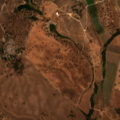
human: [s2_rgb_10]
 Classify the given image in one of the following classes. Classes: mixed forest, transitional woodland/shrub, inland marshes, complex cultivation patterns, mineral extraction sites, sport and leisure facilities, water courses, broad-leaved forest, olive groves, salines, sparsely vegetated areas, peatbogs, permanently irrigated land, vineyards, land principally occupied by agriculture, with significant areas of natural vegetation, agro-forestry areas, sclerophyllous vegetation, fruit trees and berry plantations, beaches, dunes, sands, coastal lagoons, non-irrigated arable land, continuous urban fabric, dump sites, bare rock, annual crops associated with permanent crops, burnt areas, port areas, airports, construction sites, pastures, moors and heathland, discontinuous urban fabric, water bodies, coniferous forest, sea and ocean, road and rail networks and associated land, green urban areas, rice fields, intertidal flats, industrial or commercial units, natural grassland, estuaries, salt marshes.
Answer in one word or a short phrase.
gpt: non-irrigated arable land, vineyards, pastures, agro-forestry areas